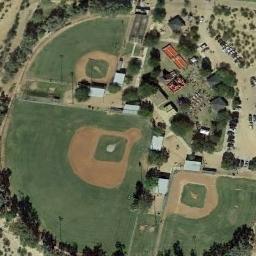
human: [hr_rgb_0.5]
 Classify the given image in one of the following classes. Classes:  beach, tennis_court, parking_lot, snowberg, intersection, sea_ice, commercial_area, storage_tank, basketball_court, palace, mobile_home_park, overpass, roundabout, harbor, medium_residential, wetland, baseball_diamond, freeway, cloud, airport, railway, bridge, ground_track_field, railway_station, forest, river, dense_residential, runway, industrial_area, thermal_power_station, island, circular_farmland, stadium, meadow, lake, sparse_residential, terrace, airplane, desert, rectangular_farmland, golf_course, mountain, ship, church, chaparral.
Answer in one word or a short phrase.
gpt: baseball_diamond